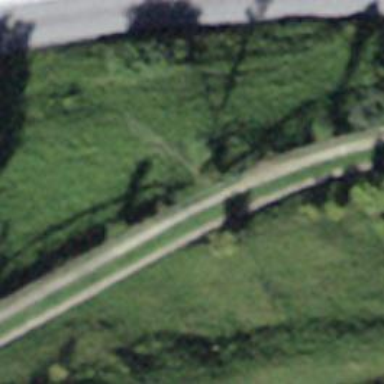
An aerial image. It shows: Track road with grade3 tracktype.